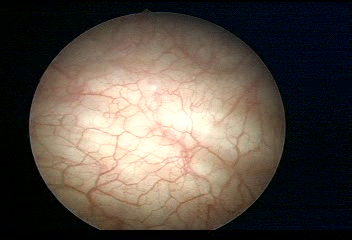
Modality: WLC
Class: Normal mucosa
Bladder cancer association: No